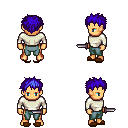
a pixel art fantasy rpg character, male body template, human, tanned skin, white long-sleeve shirt, teal pants, blue bedhead hairstyle, brown slippers, dagger, four views (front, back, left, right), 2x2 character sprite sheet, small pixel art, hard edges, no anti-aliasing